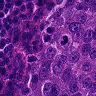
Metastatic tissue present: yes